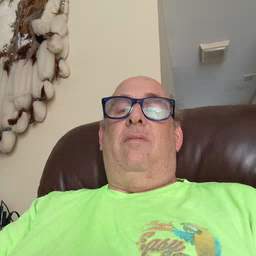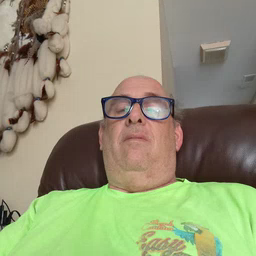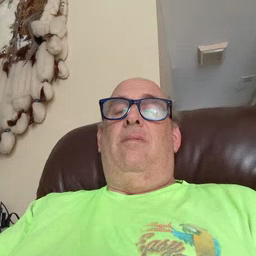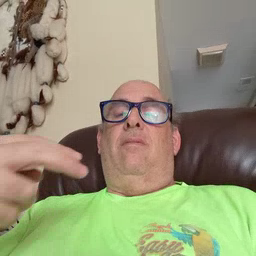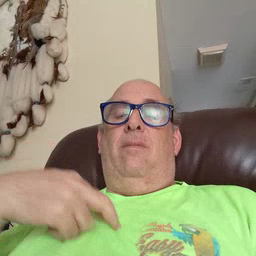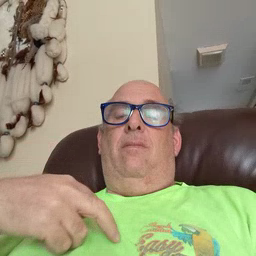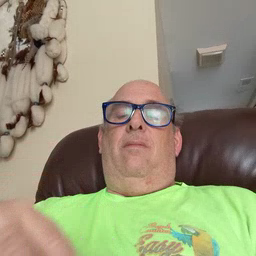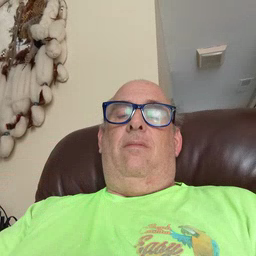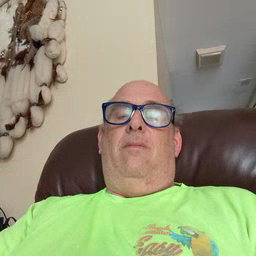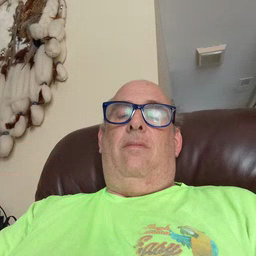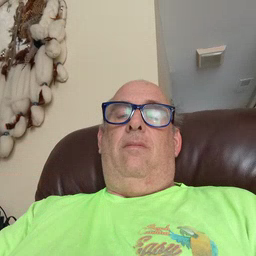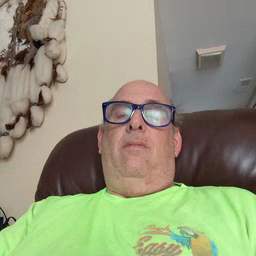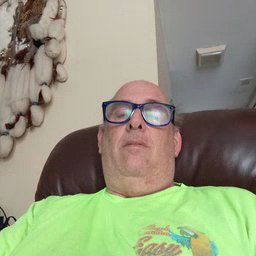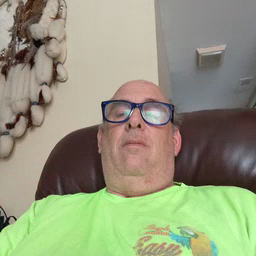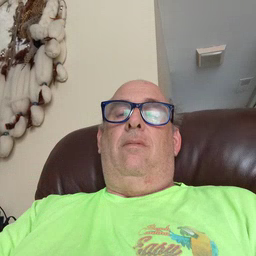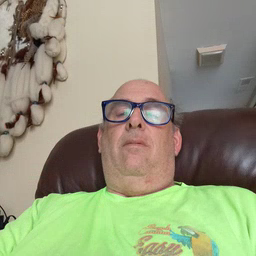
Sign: have